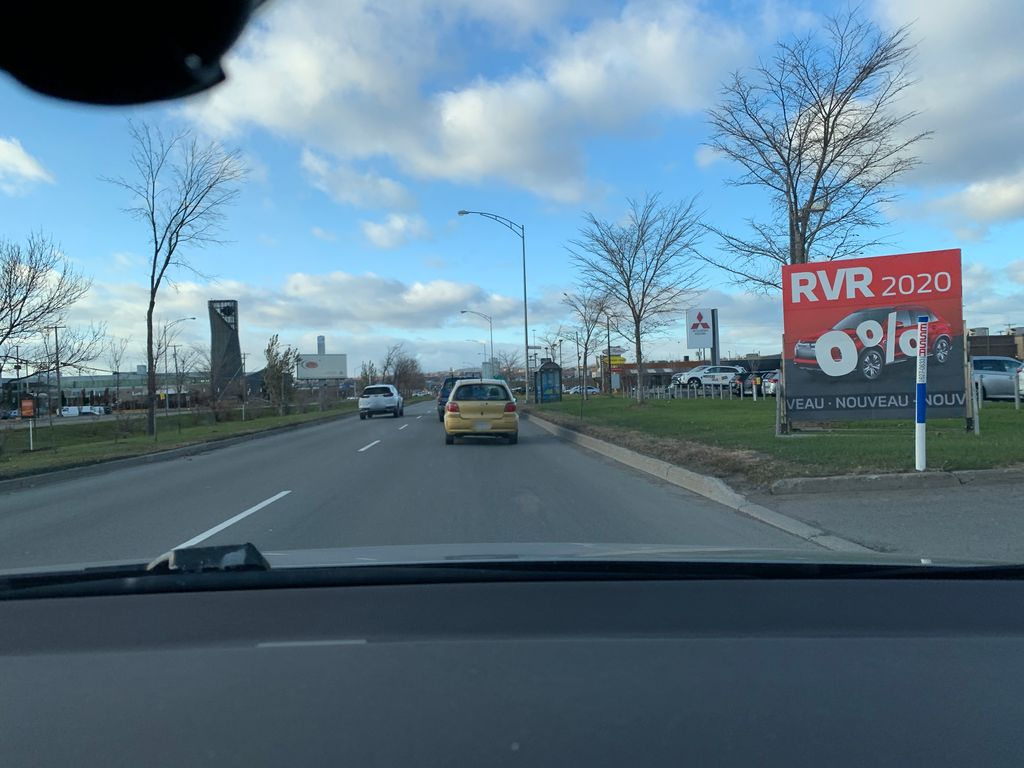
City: quebec_city